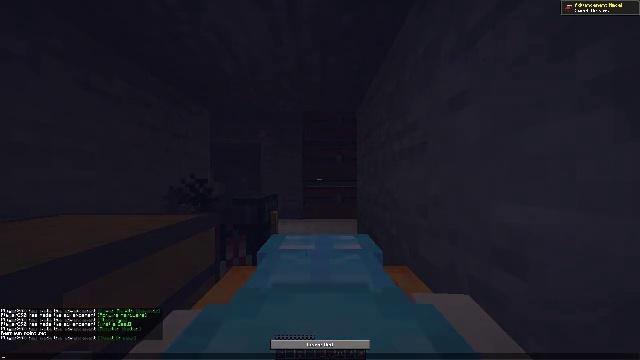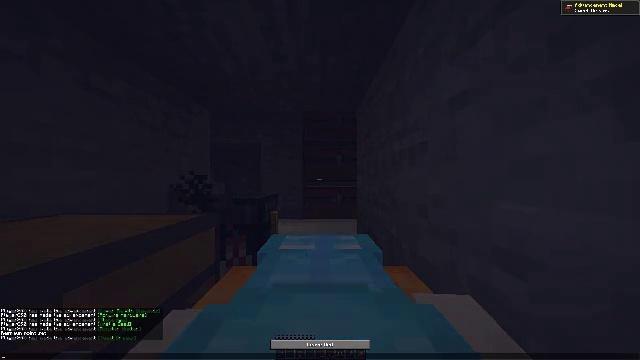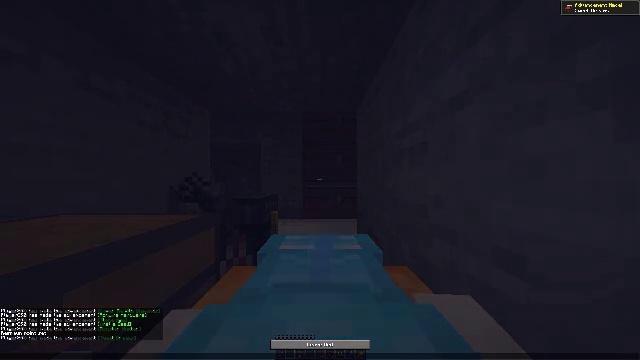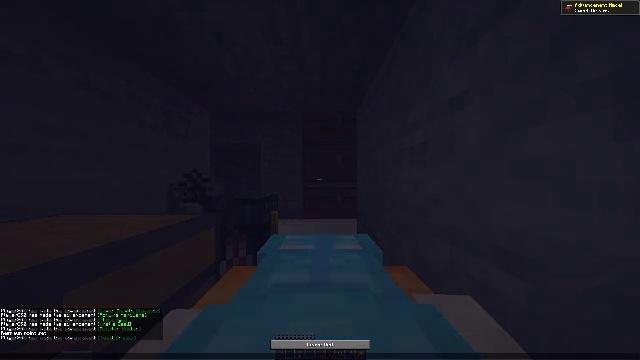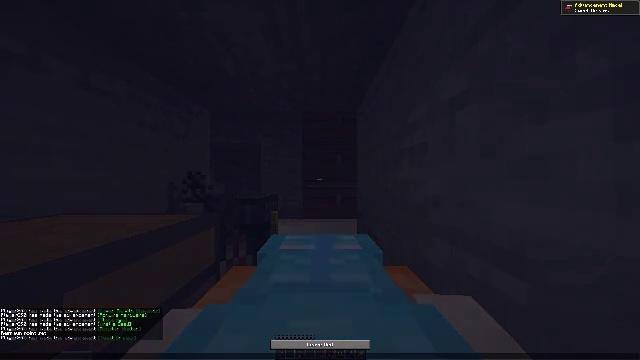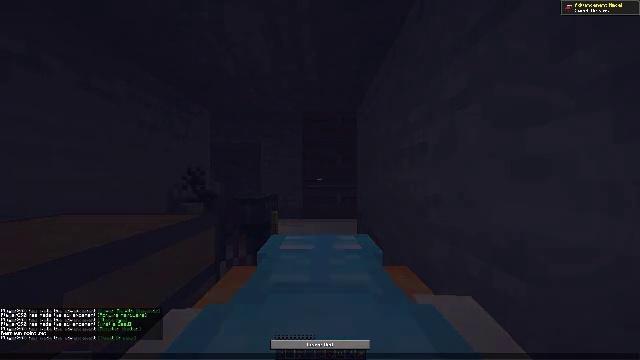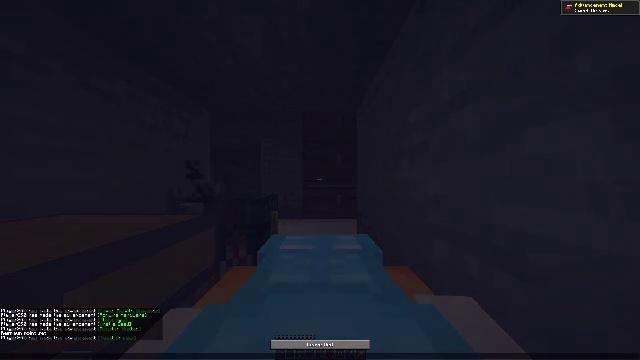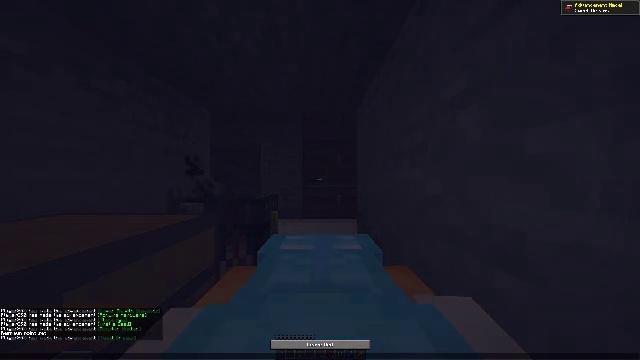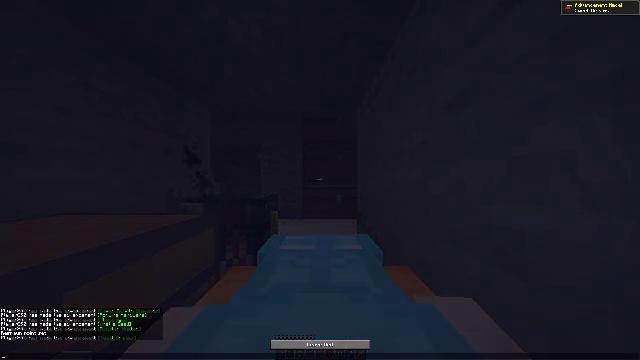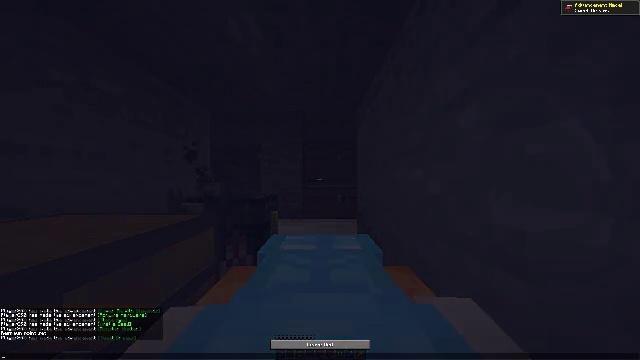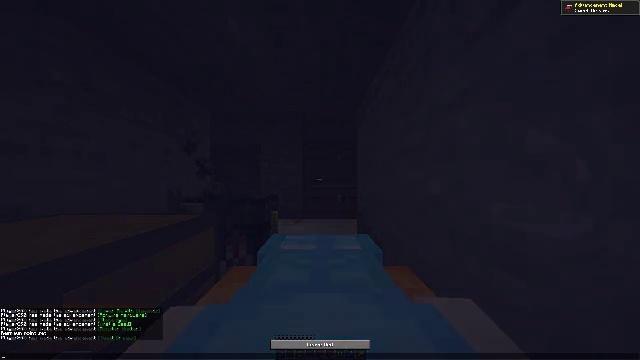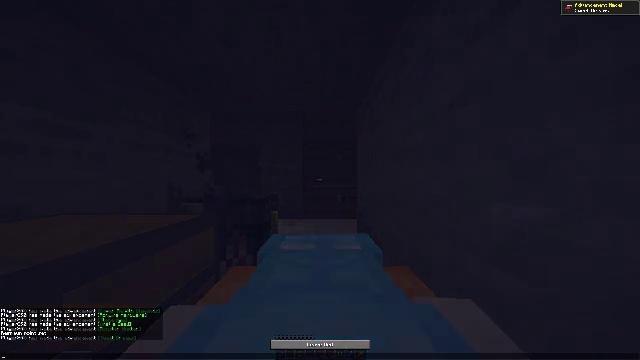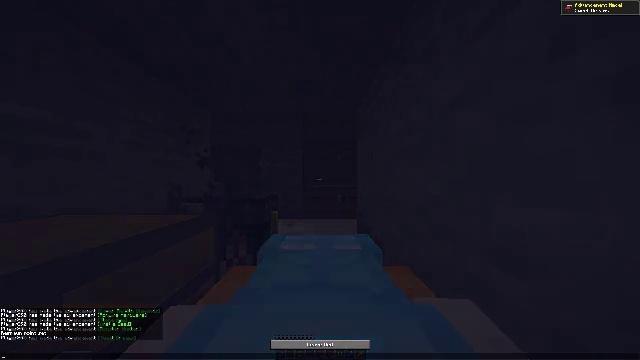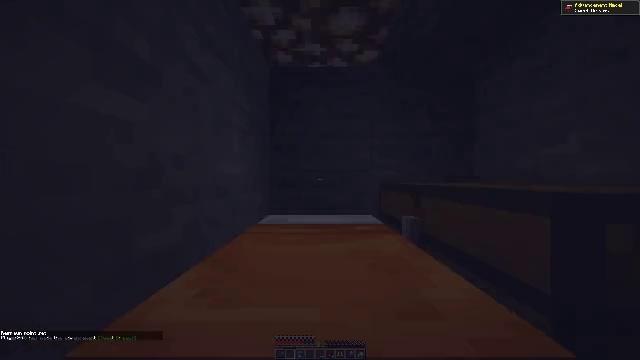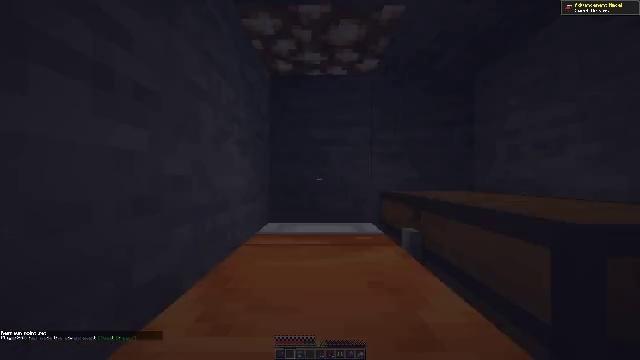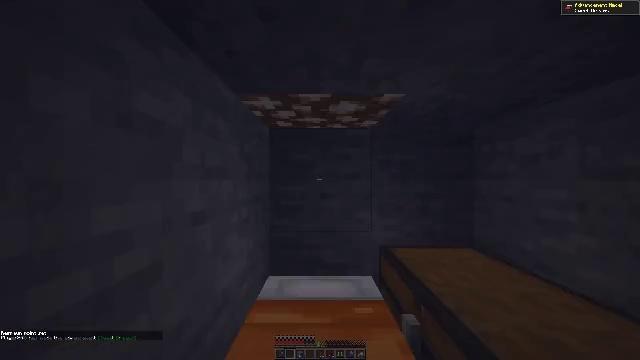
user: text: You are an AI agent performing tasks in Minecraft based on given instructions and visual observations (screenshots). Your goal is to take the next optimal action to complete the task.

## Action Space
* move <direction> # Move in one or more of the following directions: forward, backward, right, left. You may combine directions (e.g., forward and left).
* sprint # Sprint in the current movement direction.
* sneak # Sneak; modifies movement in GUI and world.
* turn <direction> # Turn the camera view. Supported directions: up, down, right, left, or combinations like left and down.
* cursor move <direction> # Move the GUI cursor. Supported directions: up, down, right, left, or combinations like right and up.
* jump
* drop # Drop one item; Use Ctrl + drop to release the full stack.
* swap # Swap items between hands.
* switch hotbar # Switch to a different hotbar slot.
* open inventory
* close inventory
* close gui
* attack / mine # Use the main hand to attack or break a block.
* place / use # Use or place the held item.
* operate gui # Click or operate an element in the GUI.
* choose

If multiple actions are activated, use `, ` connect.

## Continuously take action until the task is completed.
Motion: motion action
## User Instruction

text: Mine the barrel to retrieve its items.
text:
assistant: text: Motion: no_op
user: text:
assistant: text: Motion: no_op
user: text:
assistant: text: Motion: no_op
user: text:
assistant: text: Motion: no_op
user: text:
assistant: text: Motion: no_op
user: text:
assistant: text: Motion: no_op
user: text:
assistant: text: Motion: no_op
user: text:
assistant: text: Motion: no_op
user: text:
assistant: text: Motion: no_op
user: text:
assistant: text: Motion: no_op
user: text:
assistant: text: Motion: no_op
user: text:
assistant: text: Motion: no_op
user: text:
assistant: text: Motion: no_op
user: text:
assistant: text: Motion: no_op
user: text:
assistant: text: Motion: no_op
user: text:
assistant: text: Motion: no_op
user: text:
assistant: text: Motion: no_op
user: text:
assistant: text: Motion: no_op
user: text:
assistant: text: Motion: no_op
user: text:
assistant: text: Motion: no_op
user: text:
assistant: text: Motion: no_op
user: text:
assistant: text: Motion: no_op
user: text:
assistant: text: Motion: no_op
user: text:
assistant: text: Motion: no_op
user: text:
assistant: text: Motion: no_op
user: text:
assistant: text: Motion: no_op
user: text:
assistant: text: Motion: no_op
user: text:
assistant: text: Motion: no_op
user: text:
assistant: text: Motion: no_op
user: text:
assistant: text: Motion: no_op